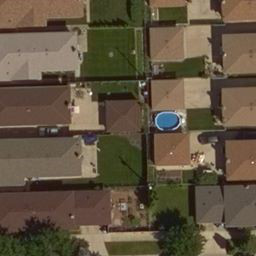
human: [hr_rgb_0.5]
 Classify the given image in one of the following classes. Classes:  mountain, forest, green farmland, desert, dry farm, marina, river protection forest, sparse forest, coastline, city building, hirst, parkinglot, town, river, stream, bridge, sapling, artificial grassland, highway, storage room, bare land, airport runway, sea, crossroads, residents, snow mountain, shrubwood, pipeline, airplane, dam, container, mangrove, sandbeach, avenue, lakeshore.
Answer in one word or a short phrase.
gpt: residents